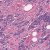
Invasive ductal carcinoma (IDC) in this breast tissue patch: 1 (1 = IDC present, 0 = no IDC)